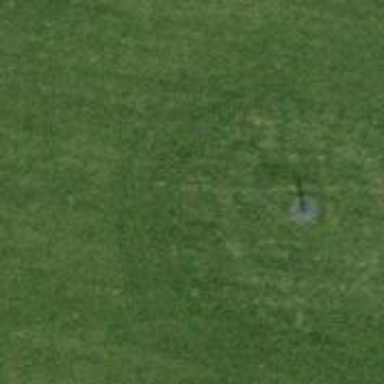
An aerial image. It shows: Golf fairway surrounded by grass.